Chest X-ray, PA view. Patient: 28 years old, sex F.
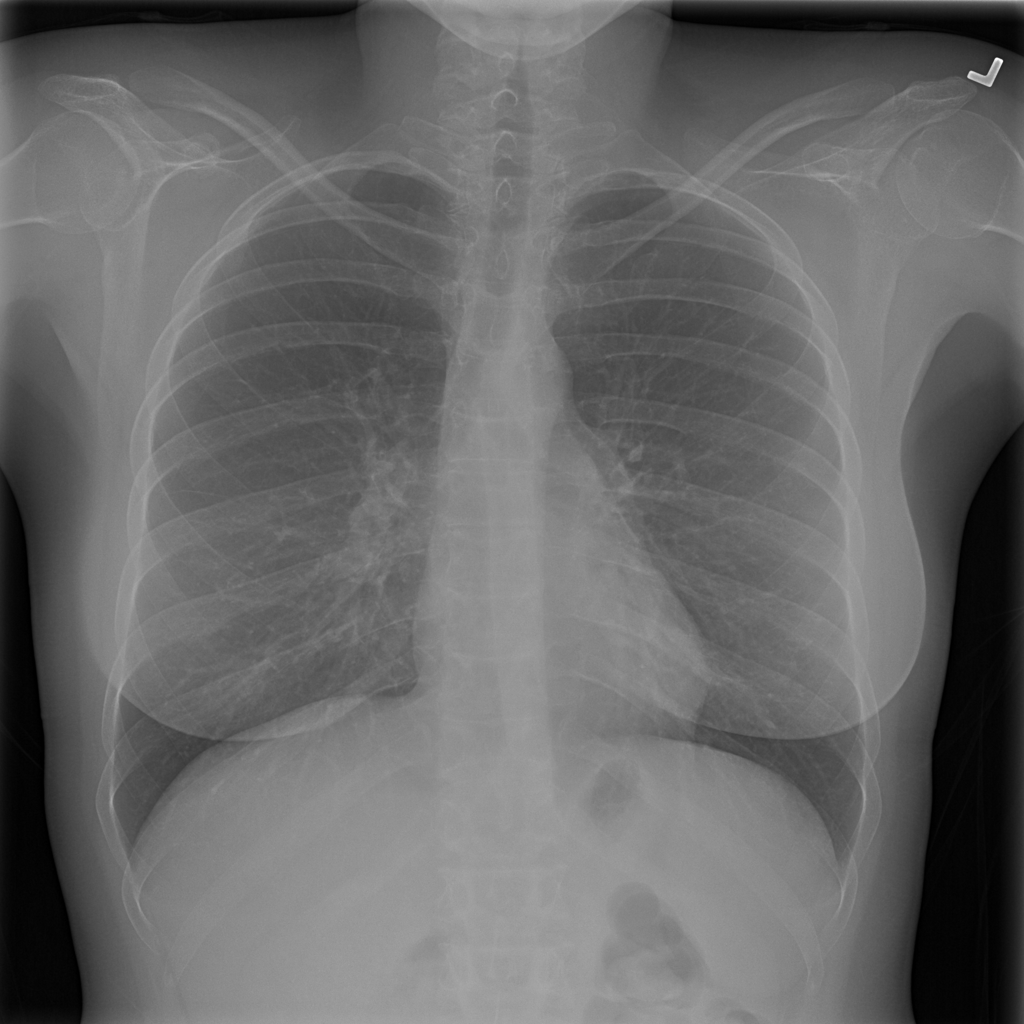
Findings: No Finding